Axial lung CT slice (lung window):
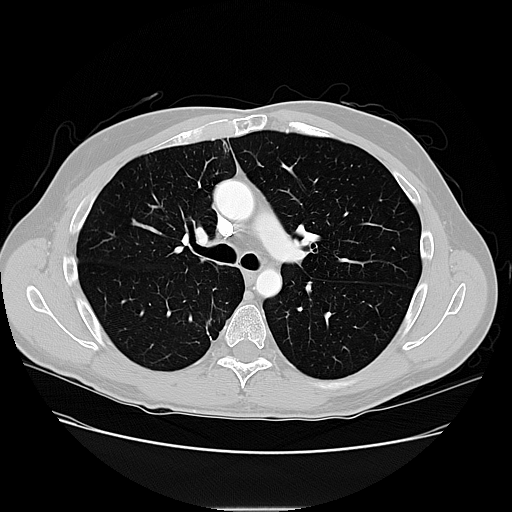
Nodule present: no